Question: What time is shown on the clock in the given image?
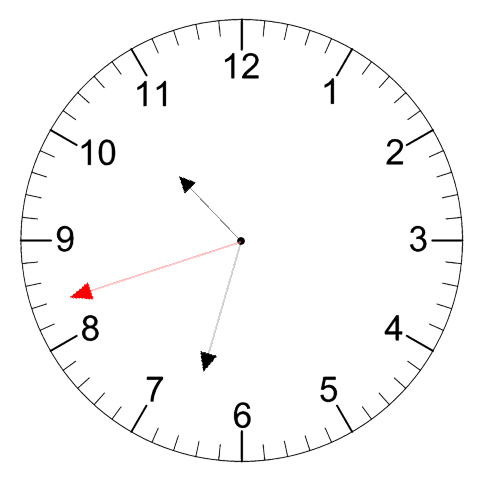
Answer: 10:32:42